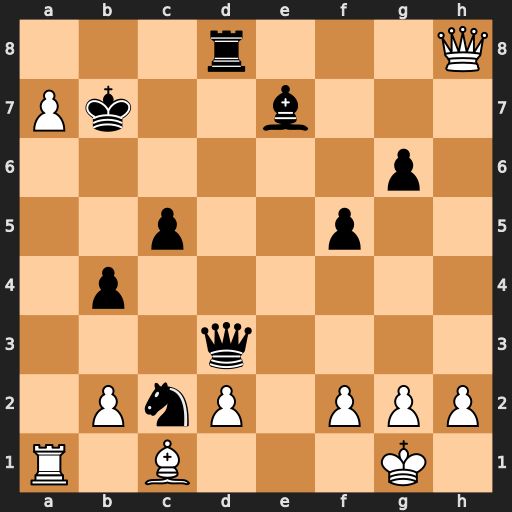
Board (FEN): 3r3Q/Pk2b3/6p1/2p2p2/1p6/3q4/1PnP1PPP/R1B3K1
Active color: w
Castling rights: -
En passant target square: -
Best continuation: a8=Q+ Rxa8 Qxa8+